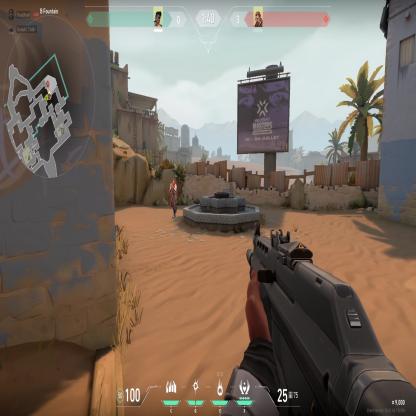
Label: enemy